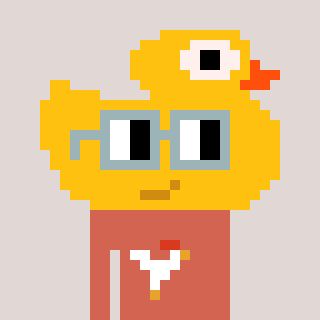
a pixel art character with square dark gray glasses, a ducky-shaped head and a peachy-colored body on a warm background